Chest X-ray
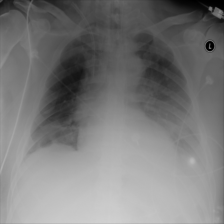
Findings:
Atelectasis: negative
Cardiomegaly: negative
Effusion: positive
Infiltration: negative
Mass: negative
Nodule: negative
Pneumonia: negative
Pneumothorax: negative
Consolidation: negative
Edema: negative
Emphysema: negative
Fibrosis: negative
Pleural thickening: negative
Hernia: negative